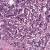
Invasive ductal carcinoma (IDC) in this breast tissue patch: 1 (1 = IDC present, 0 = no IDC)